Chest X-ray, PA view. Patient: 67 years old, sex F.
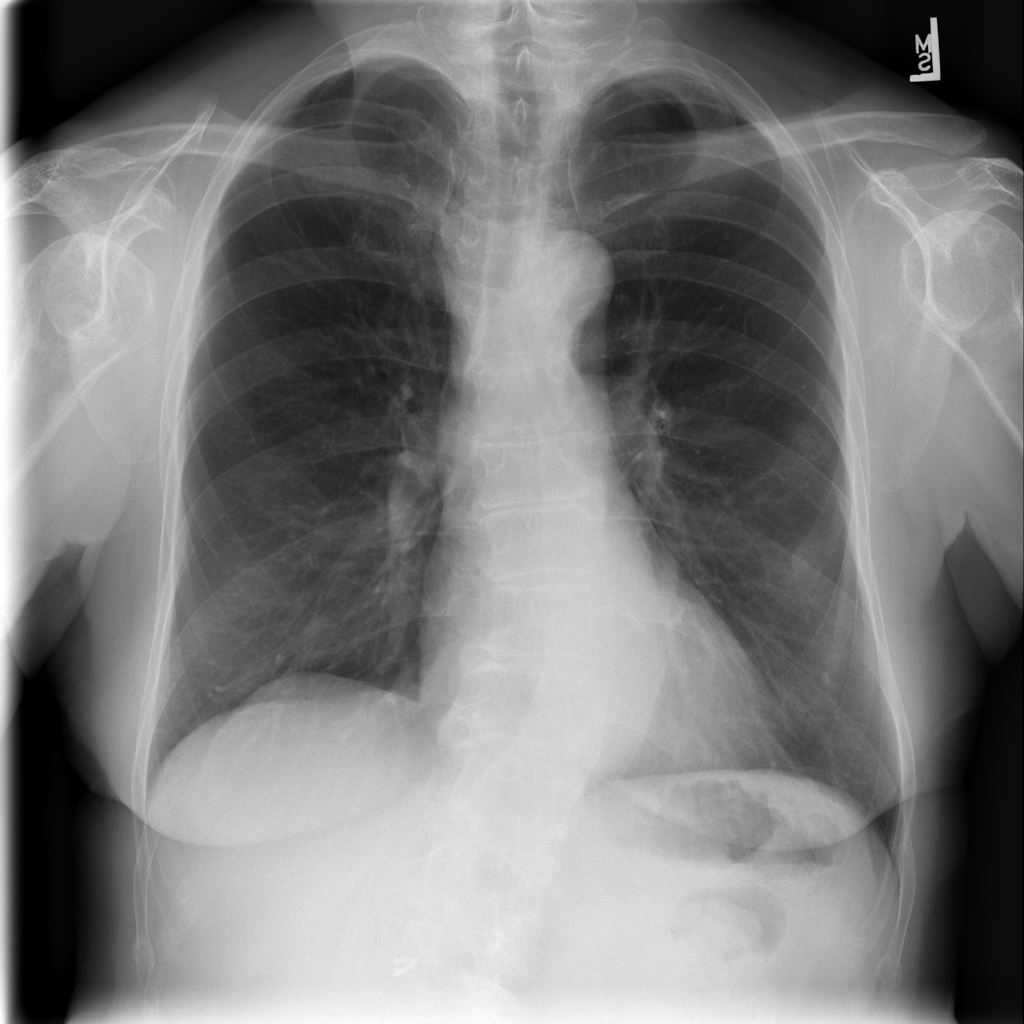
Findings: No Finding